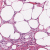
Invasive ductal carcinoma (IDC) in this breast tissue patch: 0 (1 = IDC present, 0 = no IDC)